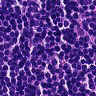
Metastatic tissue present: no